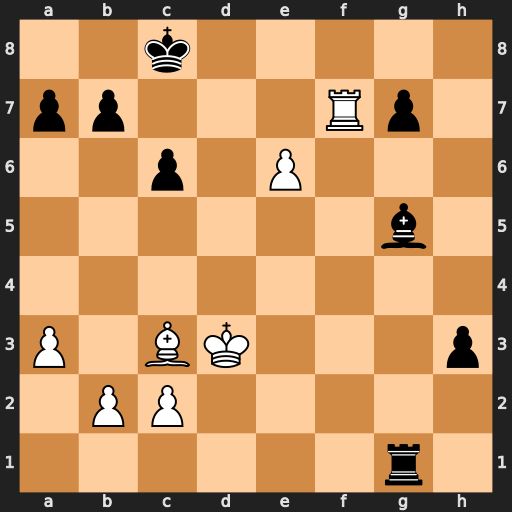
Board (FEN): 2k5/pp3Rp1/2p1P3/6b1/8/P1BK3p/1PP5/6r1
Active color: w
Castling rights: -
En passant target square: -
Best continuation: Rf8+ Kc7 Be5+ Kb6 Bd4+